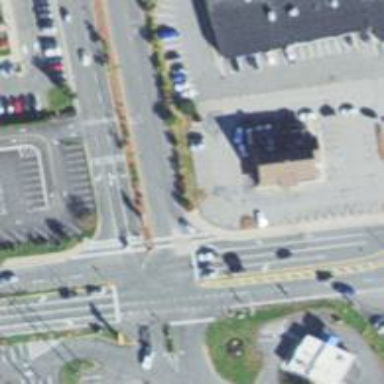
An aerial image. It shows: Footway that serves as traffic island.